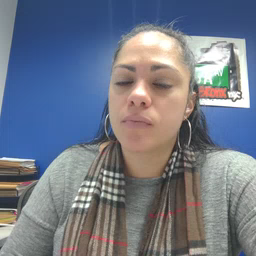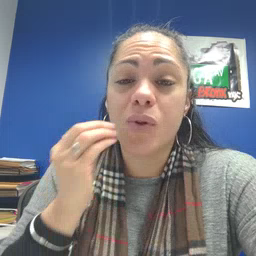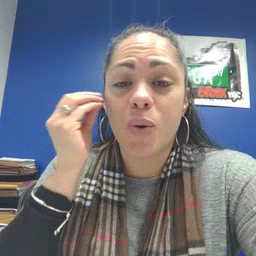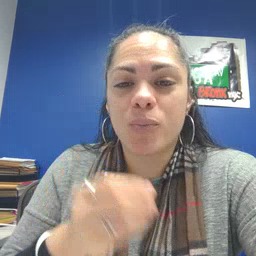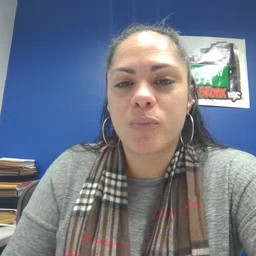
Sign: home